Question: I have a accordion collapsible done using jQuery Mobile as shown in the image below. Each accordion has dynamically appended 2 textarea and a button.

I have set the click event for the button as below.
'''
$('.SaveProj').bind('click',function(){
var mytest = $('#externalNotesMon').val();
alert(mytest);
});
'''
But the value shown in the alert is the value from the first accordion, not the one from the accordion it was clicked from.
Can someone please enlighten me on this issue?
Please find my code as below
'''
var projectListStr = "<div data-role='collapsible-set' data-theme='c' data-content-theme='d' id='collabsibleProjectList' data-inset='false'>";
$.each(projectList,function(index, value){
LineOneprojectListStr = "<br/><p class='listP2'><strong>Aktivitet </strong>: "+CheckNullToEmptyString(this.ActivityName)+"</p>";
LineOneprojectListStr += "<br/><p class='listP3'><strong>Handelse/Verksamhet</strong>: "+CheckNullToEmptyString(this.EventName)+"</p>";
projectListStr += "<div data-role='collapsible' class='myset'>";
projectListStr += "<h3>"+this.ProjectName+"<span class='ui-li-count'>"+checkNullToZero(this.Days[i].EventTimant2)+"</span>"+LineOneprojectListStr+"</h3>";
FormStr = "<table align='center'>";
FormStr += "<tr><th>Hours</th><th>Minutes</th></tr>";
var TimeStr = new String((this.Days[i].EventTimant2)).split(".");
FormStr += "<tr><td><input type='number' name='hoursMon' id='hoursMon' value='"+CheckNullEmptyToZero(TimeStr[0])+"' /> </td><td><input type='number' name='minsMon' id='minsMon' value='"+CheckNullEmptyToZero(TimeStr[0])+"' /></td></tr>";
FormStr += "</table>";
FormStr += "<div data-role='fieldcontain' >";
FormStr += "<label for='externalNotesMon'>Fakturatext</label>";
FormStr += "<textarea name='textarea' id='externalNotesMon' style='min-height:120px'>"+CheckNullToEmptyString(this.Days[i].Editext)+"</textarea>";
FormStr += "</div>";
FormStr += "<div data-role='fieldcontain'>";
FormStr += "<label for='internalNotesMon'>Intern Text</label>";
FormStr += "<textarea name='textarea' id='internalNotesMon' style='min-height:120px' >"+CheckNullToEmptyString(this.Days[i].Edit)+"</textarea>";
FormStr += "</div>";
FormStr += " <a href='#' data-icon='check' class='SaveProj' data-theme='g' data-role='button'>Spara</a>"
projectListStr +=FormStr;
projectListStr += "</div>";
});
projectListStr += "</div>";
$('#ProjectList').html(projectListStr);
$('#home2').trigger('create');
$('.SaveProj').bind('click',function(){
var mytest = $('#externalNotesMon').val();
alert(mytest);
});
'''
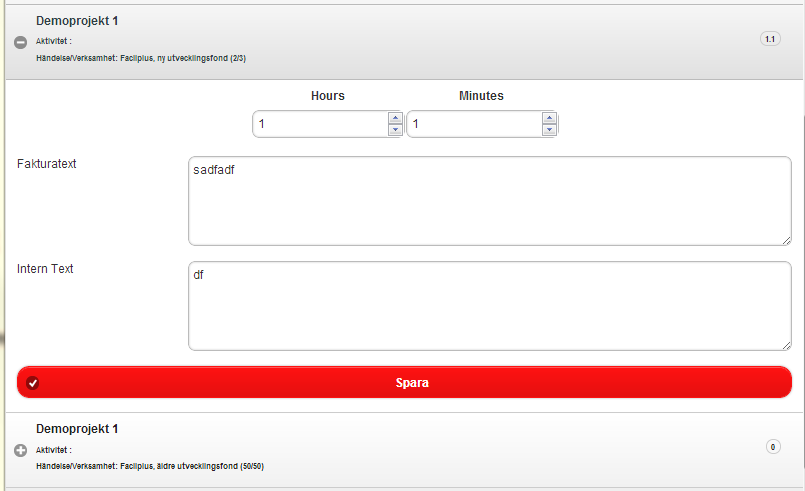
Answer: This is a correct behavior because you have 2 textarea's with an id .
On click event button will retrieve first DOM occurrence of an id , and that is a first textarea.
To fix this use something like this:
'''
$('.SaveProj').bind('click',function(){
// This will look at buttons previous element and inside search for #externalNotesMon
var mytest = $(this).prev().find('#externalNotesMon').val();
alert(mytest);
});
'''